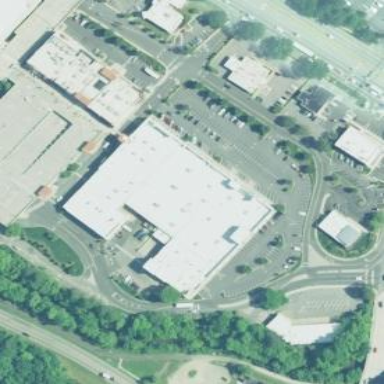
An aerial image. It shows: Commercial building.